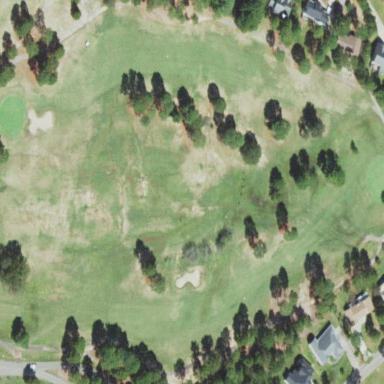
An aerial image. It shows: Golf fairway surrounded by grass.